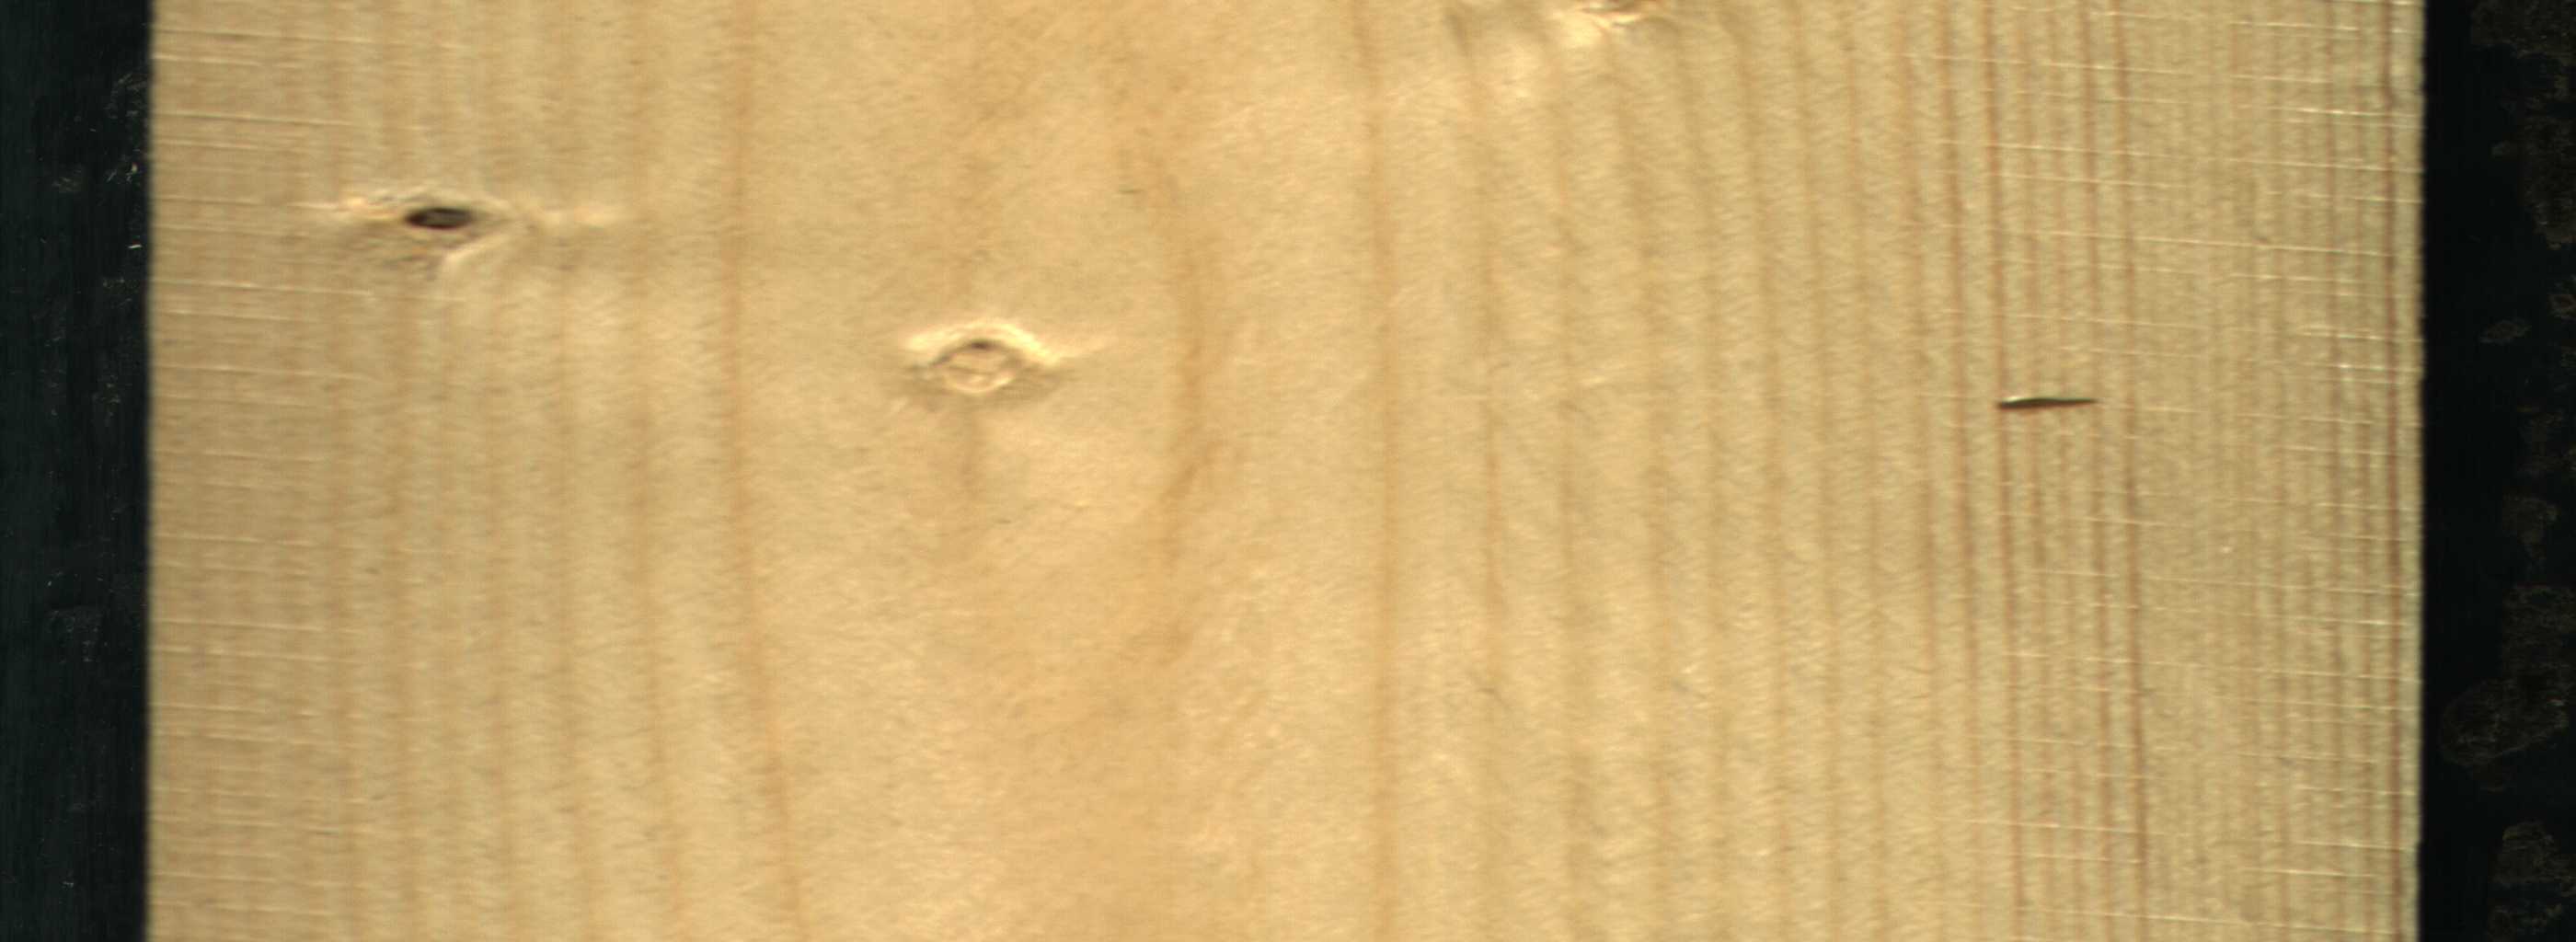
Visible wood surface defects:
Dead_Knot
Live_Knot